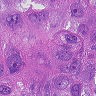
Metastatic tissue present: yes